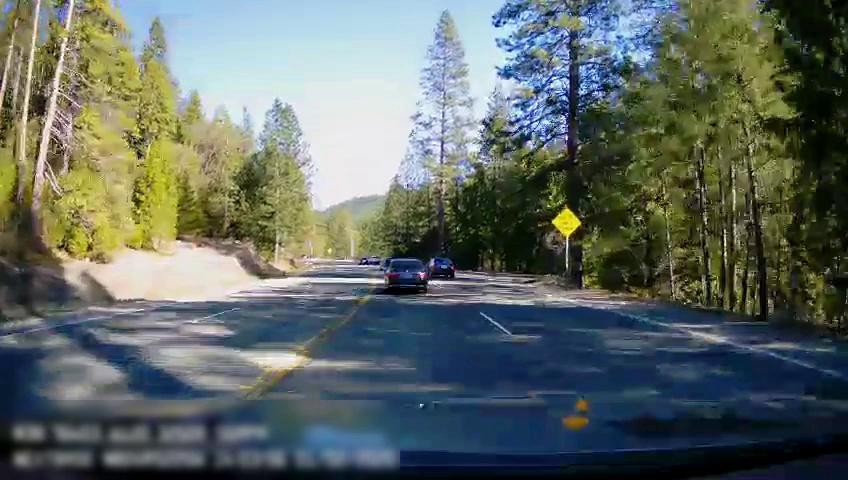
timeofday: Day
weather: Sunny
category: Drivable Space
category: Vehicles | SUV
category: Vehicles | Car
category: Vehicles | Car
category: Lanes | Opposite Lane
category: Lanes | Opposite Lane
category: Lanes | Opposite Lane
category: Lanes | Current Lane
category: Lanes | Current Lane
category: Lanes | Current Lane
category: Traffic | Signs